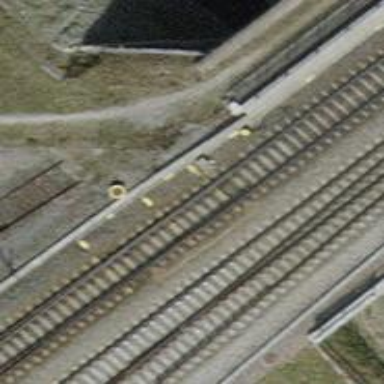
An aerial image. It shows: Railway switch.